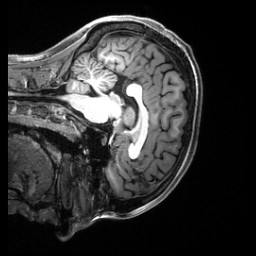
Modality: T1w
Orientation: sagittal
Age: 20
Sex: female
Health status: healthy
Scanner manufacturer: siemens
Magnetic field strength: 3 T
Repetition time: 2.5 s
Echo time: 0.00222 s